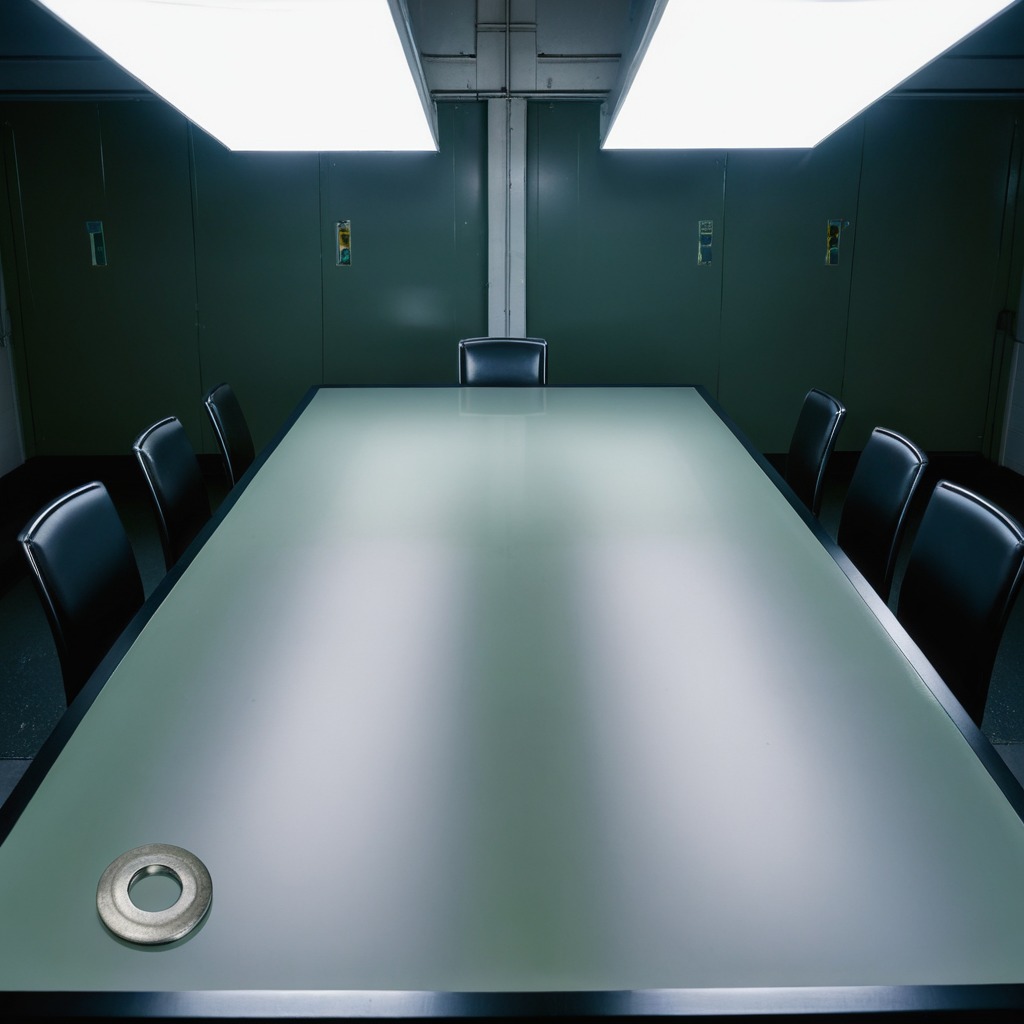
A flat metal washer lies on a clean empty table in a railway signal maintenance room lit by harsh overhead fluorescents photorealistic surface textures crisp shadows high dynamic range